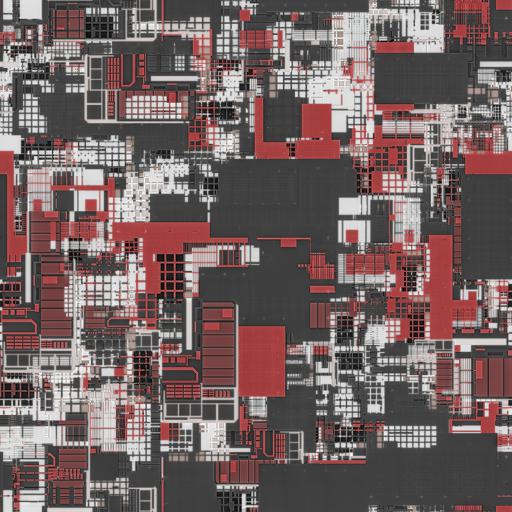
Tags: chip computer fi motherboard sci